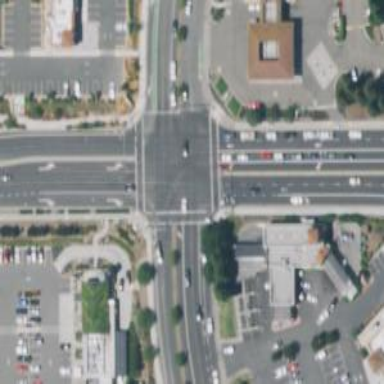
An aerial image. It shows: Marked road crossing.